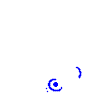
Particle: electron